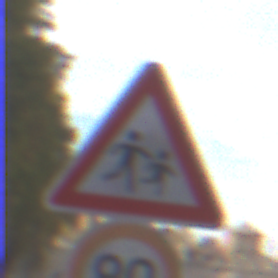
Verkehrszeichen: KinderLinks
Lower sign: Geschwindigkeit80
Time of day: MorningAfternoon
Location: Outdoor (Suburban)
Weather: PartlyCloudy
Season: NotSpecified
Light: Natural